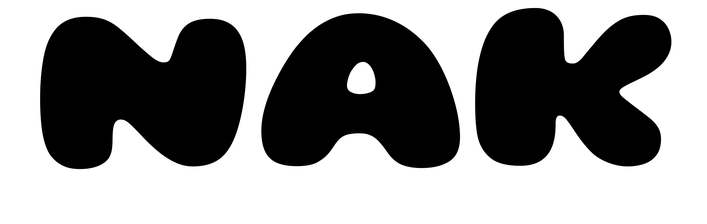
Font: Gluten_Black